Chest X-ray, AP view. Patient: 30 years old, sex M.
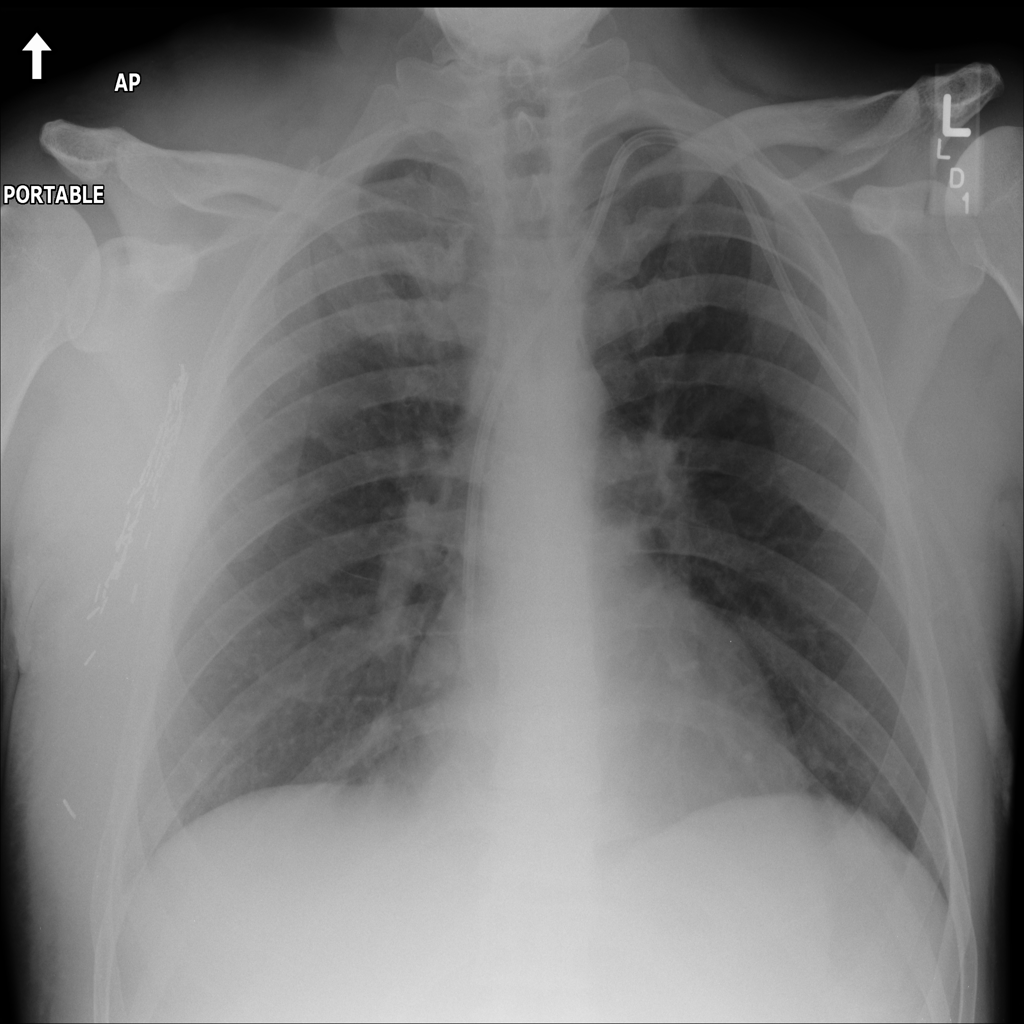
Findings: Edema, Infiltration